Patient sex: M
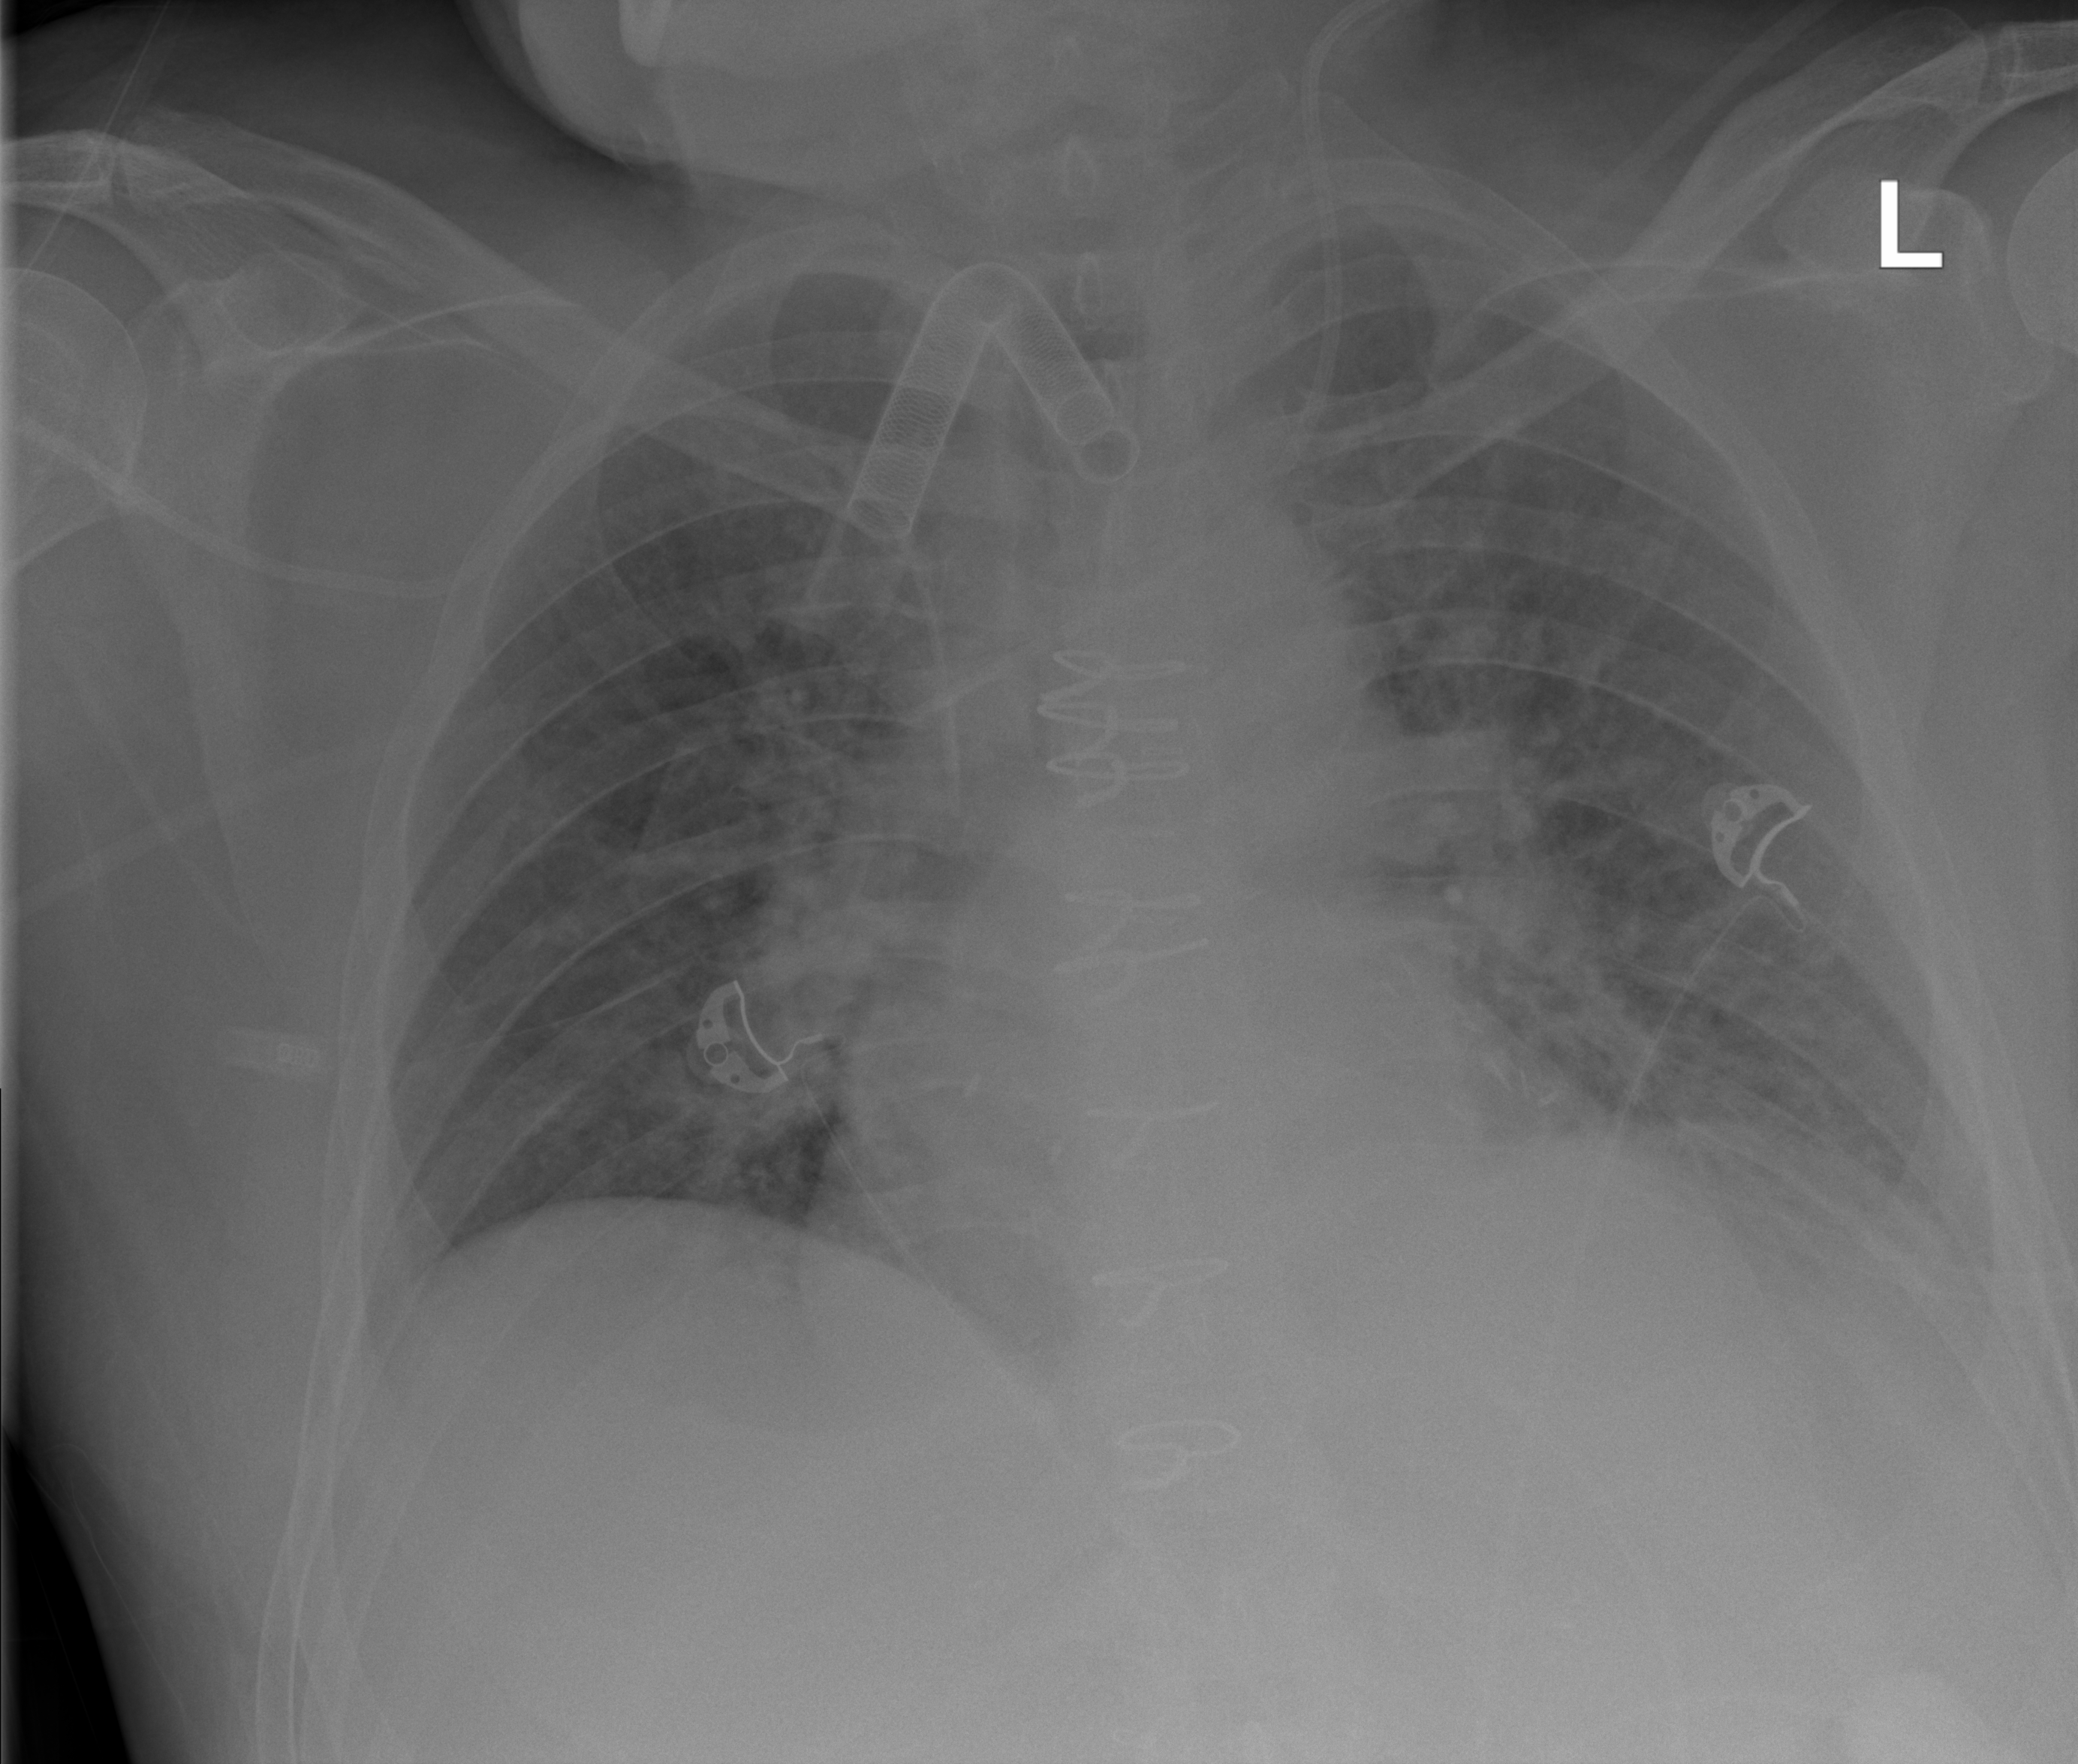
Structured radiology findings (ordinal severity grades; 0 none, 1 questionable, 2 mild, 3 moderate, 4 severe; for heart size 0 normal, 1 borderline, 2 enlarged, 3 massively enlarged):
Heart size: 2
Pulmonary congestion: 2
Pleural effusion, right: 0
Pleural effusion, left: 0
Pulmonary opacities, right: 0
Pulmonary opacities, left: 0
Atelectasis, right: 2
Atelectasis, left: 2